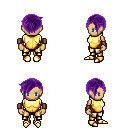
a pixel art fantasy rpg character, female body template, human, tanned skin, gold chest armor, gold greaves, purple pixie cut hairstyle, leather bracers, gold boots, four views (front, back, left, right), 2x2 character sprite sheet, small pixel art, hard edges, no anti-aliasing